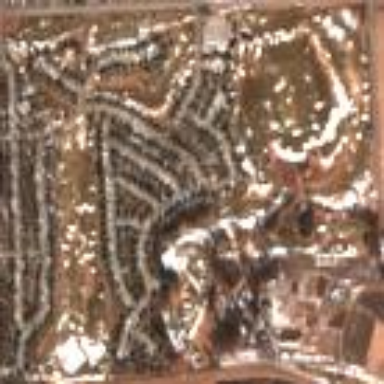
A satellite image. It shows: Golf course.